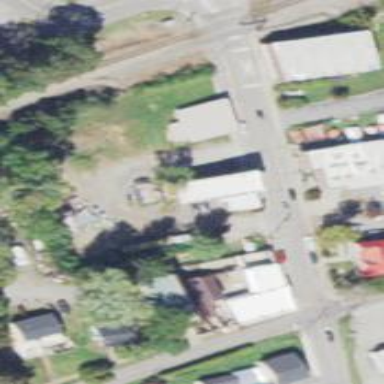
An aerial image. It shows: Convenience shop.